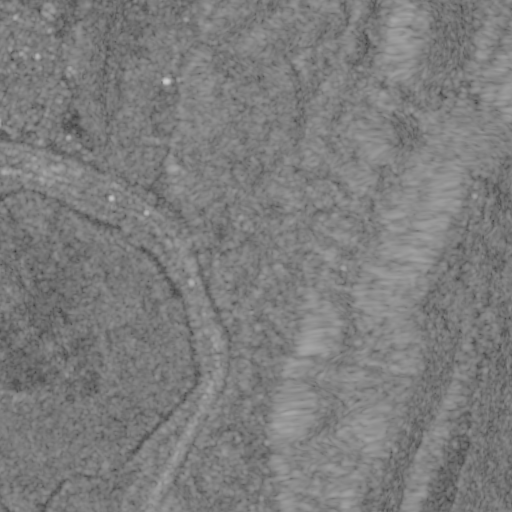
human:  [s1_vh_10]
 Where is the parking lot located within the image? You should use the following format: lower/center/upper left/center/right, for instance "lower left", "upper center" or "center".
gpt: The parking lot is located in the upper left of the image.
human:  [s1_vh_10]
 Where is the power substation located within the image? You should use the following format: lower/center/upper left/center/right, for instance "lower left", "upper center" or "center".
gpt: The power substation is located in the upper left of the image.
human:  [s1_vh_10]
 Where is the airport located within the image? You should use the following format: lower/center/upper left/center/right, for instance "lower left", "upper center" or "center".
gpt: There is no airport in the image.

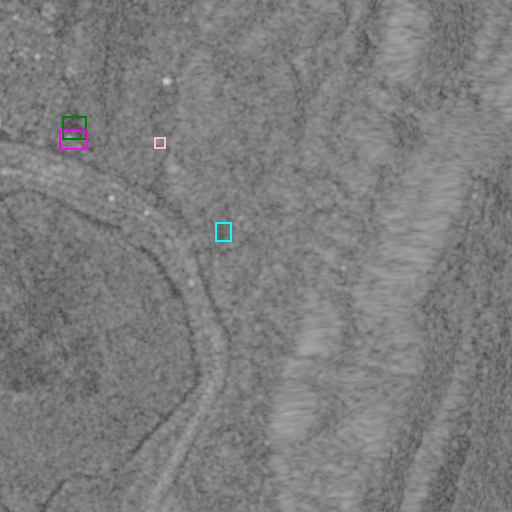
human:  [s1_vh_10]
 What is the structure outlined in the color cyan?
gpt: The structure outlined in cyan is a park.
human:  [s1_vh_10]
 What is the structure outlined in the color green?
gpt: The structure outlined in green is a parking lot.
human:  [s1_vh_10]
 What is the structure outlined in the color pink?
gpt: The structure outlined in pink is a power substation.
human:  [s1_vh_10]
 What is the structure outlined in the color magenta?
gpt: The structure outlined in magenta is a building.
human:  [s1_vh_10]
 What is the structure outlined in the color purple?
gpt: There is no purple outline.